Field crop: maize
Growth stage: 2
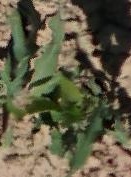
Species: maize